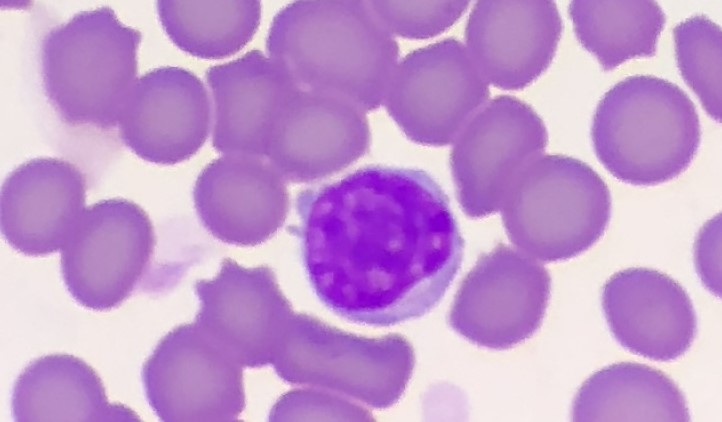
White blood cell type: Lymphocyte